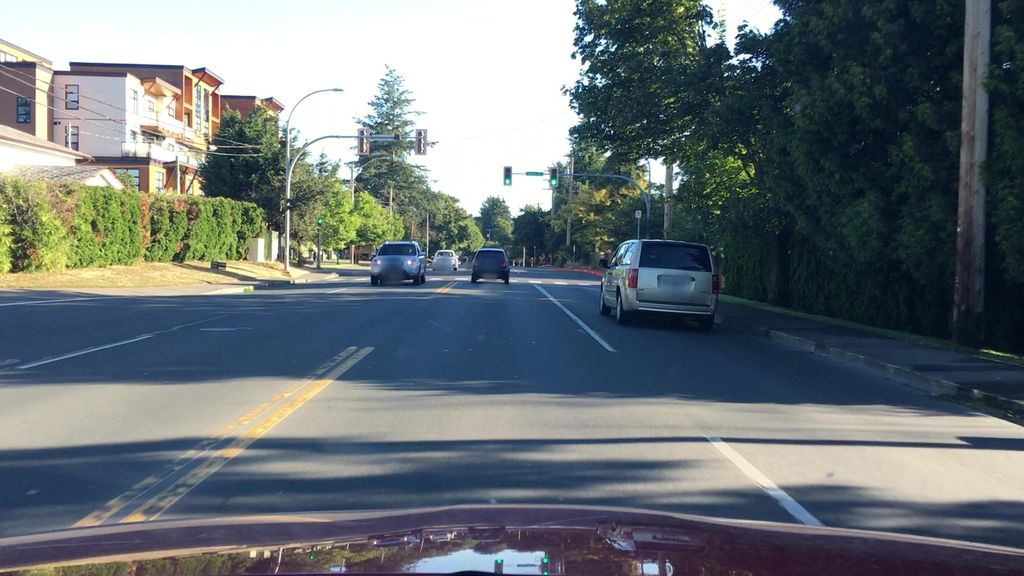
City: victoria